Field crop: maize
Growth stage: 1
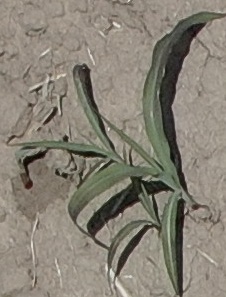
Species: sorghum